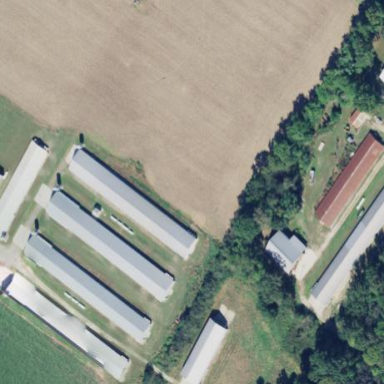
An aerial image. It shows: Farm auxiliary building.